Question: I have a list that I will use a product spec sheet. This is the code I have so far:
'''
<div class="productspec">
<ul>
<li>Product Description</li>
<li>Device Type</li>
<li>Bundled Services</li>
<li>Form Factor</li>
<li>Processor</li>
<li>RAM</li>
<li>Hard Drive</li>
<li>Data Link Protocol</li>
<li>Power</li>
<li>Dimensions (WxDxH)</li>
<li>Manufacturer Warranty</li>
<li>Bundled with</li>
</ul>
</div>
'''
Each feature will appear on the left of the list but I now want to have the description for each feature on the right of each one.
This is how I want it to look but I cant figure out the best way to do it

Is it possible to do this by putting the feature descriptions in the same list?
<URL>
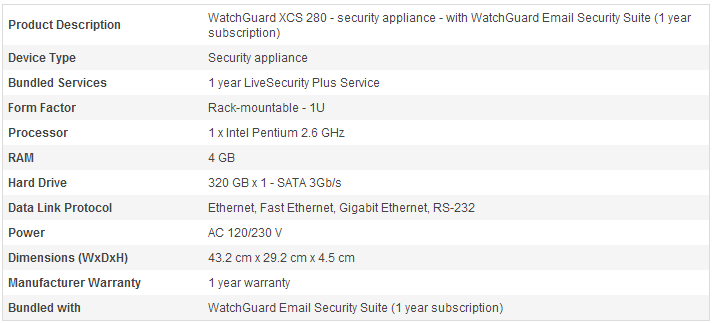
Answer: You should use nested multiple 'span' tags inside the 'li' element, and assign 'display: inline-block;' to the 'span' tag and assign some fixed 'width'
<URL>
'''
.productspec {
border-style:solid;
border-width:1px;
border-color:#CCC;
}
.productspec li:nth-child(even) {
background-color: rgb(245,245,245);
}
.productspec li {
text-indent:10px;
line-height:30px;
list-style:none;
}
ul li span {
display: inline-block;
}
ul li span:nth-of-type(1) {
width: 250px;
}
'''
---
Also, I would like to say that using 'table' for tabular data is not wrong, this seems to be like a tabular data, using 'table', 'tr' and 'td' will make your job much much simpler.